Field crop: maize
Growth stage: 2
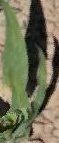
Species: maize